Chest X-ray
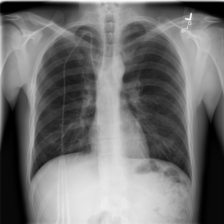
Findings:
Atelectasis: negative
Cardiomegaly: negative
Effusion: negative
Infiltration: negative
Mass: negative
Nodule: negative
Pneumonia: negative
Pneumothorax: negative
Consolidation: negative
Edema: negative
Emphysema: negative
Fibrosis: negative
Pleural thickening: negative
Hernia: negative